Question: I got a pcap package use tcpdump command. In this pcap, the TCP close in 2-way handshake!

Questions:
1. In this picture, can anyone determine who initiated the signal to close the connection?
2. why TCP close in 2-way handshake? it does not make sense!
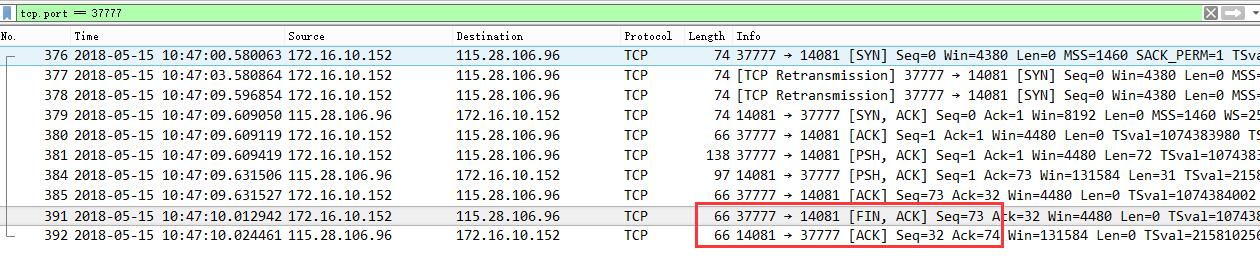
Answer: This is only a half-close, initiated by the side that sent the FIN. A full close would require a FIN in the other direction, and a corresponding ACK.